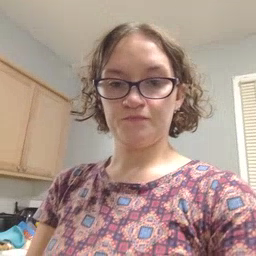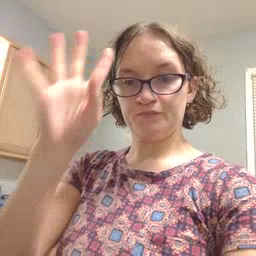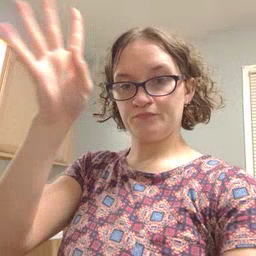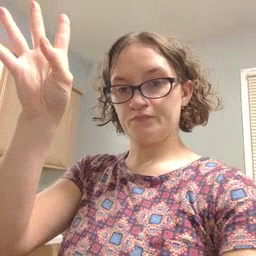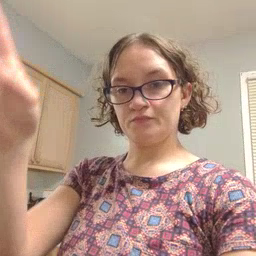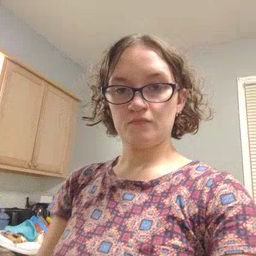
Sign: pretend